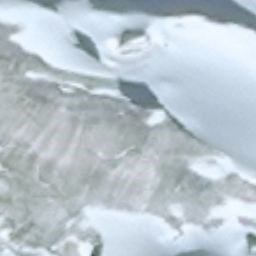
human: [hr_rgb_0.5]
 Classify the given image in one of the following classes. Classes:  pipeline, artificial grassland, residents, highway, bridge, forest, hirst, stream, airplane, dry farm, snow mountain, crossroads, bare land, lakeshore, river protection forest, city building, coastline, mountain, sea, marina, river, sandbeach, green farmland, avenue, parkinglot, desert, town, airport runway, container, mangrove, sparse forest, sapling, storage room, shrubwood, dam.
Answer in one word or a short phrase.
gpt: snow mountain